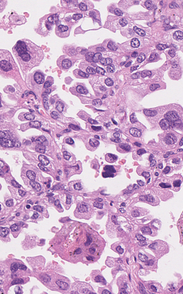
Tumor epithelial tissue: yes
Tumor-associated stroma tissue: no
Normal tissue: no